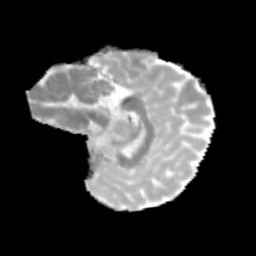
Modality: MD
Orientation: sagittal
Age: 11
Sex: male
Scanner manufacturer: siemens
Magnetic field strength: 3 T
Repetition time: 3.8 s
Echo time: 0.07 s